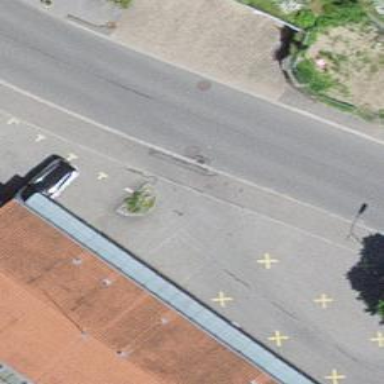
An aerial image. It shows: Driveway leading to service road.